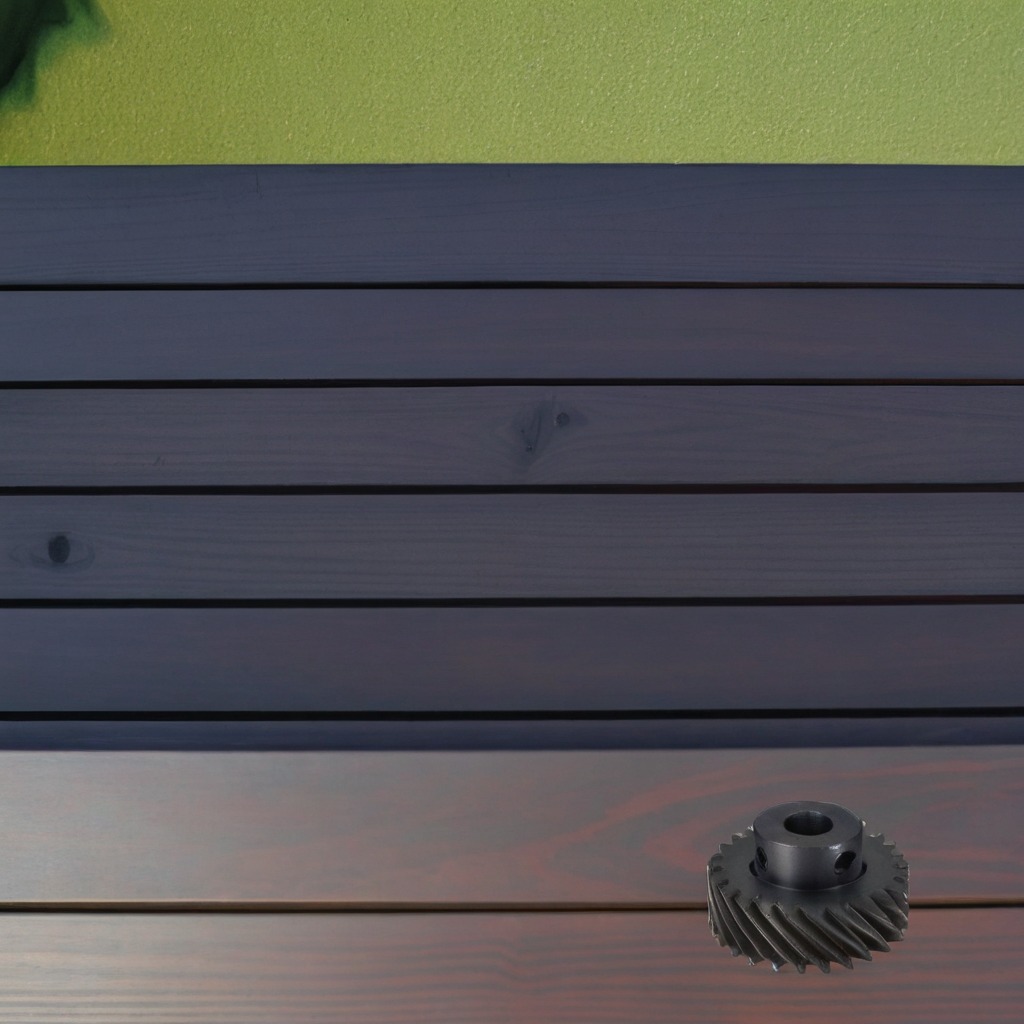
A steel gear with teeth is lying on the workbench.